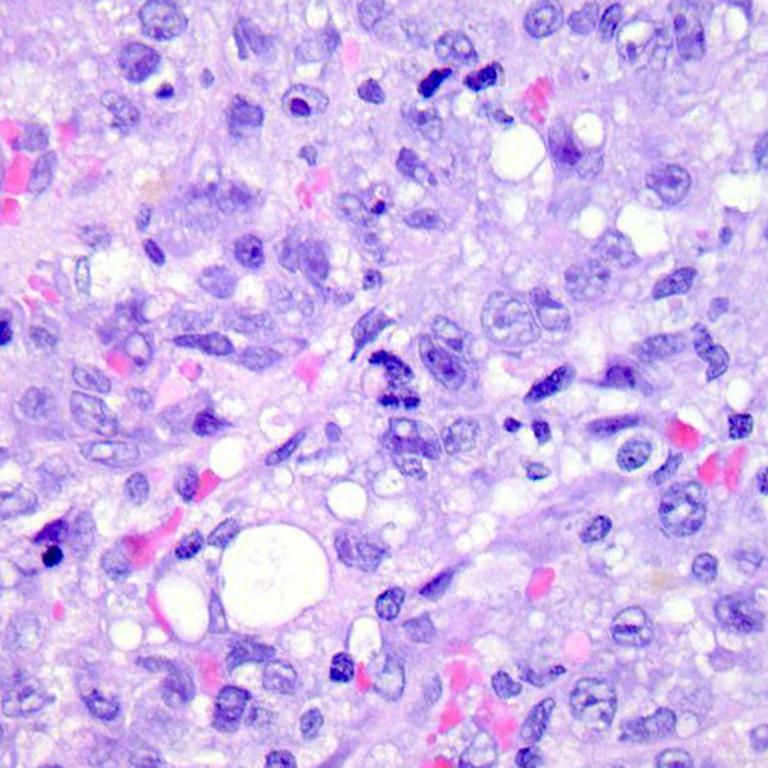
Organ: colon
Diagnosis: adenocarcinomas